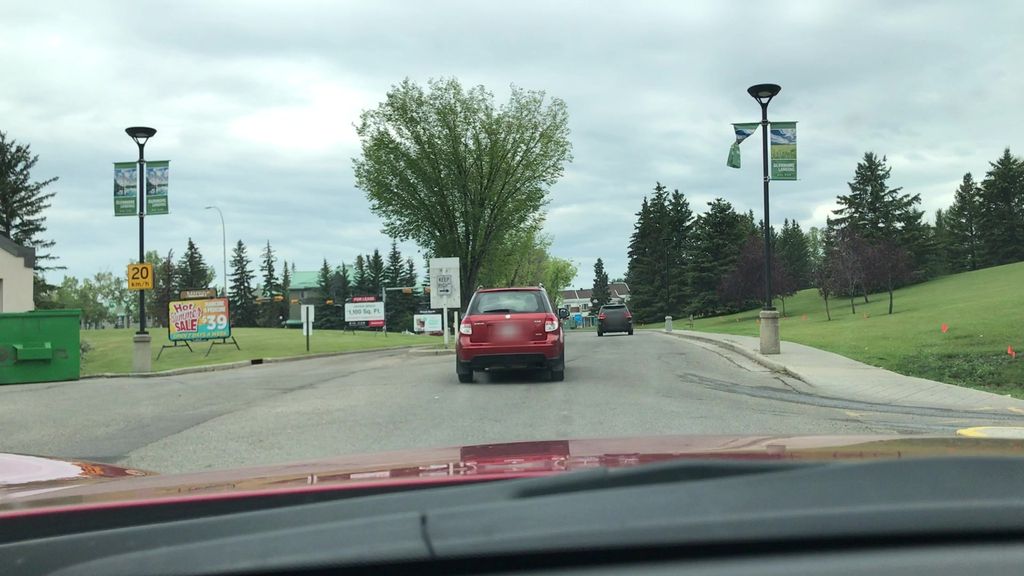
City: calgary